三年级 · 算术

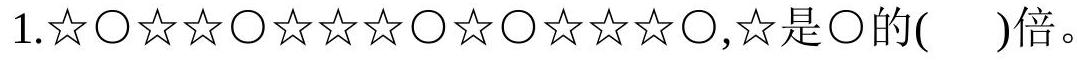
A. 5
    B. 2
    C. 1
答案: B
解析: 解B